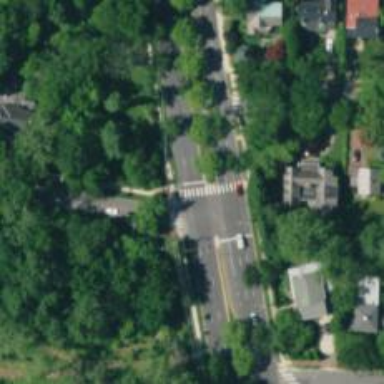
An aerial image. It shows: Uncontrolled crossing on the road.